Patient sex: M
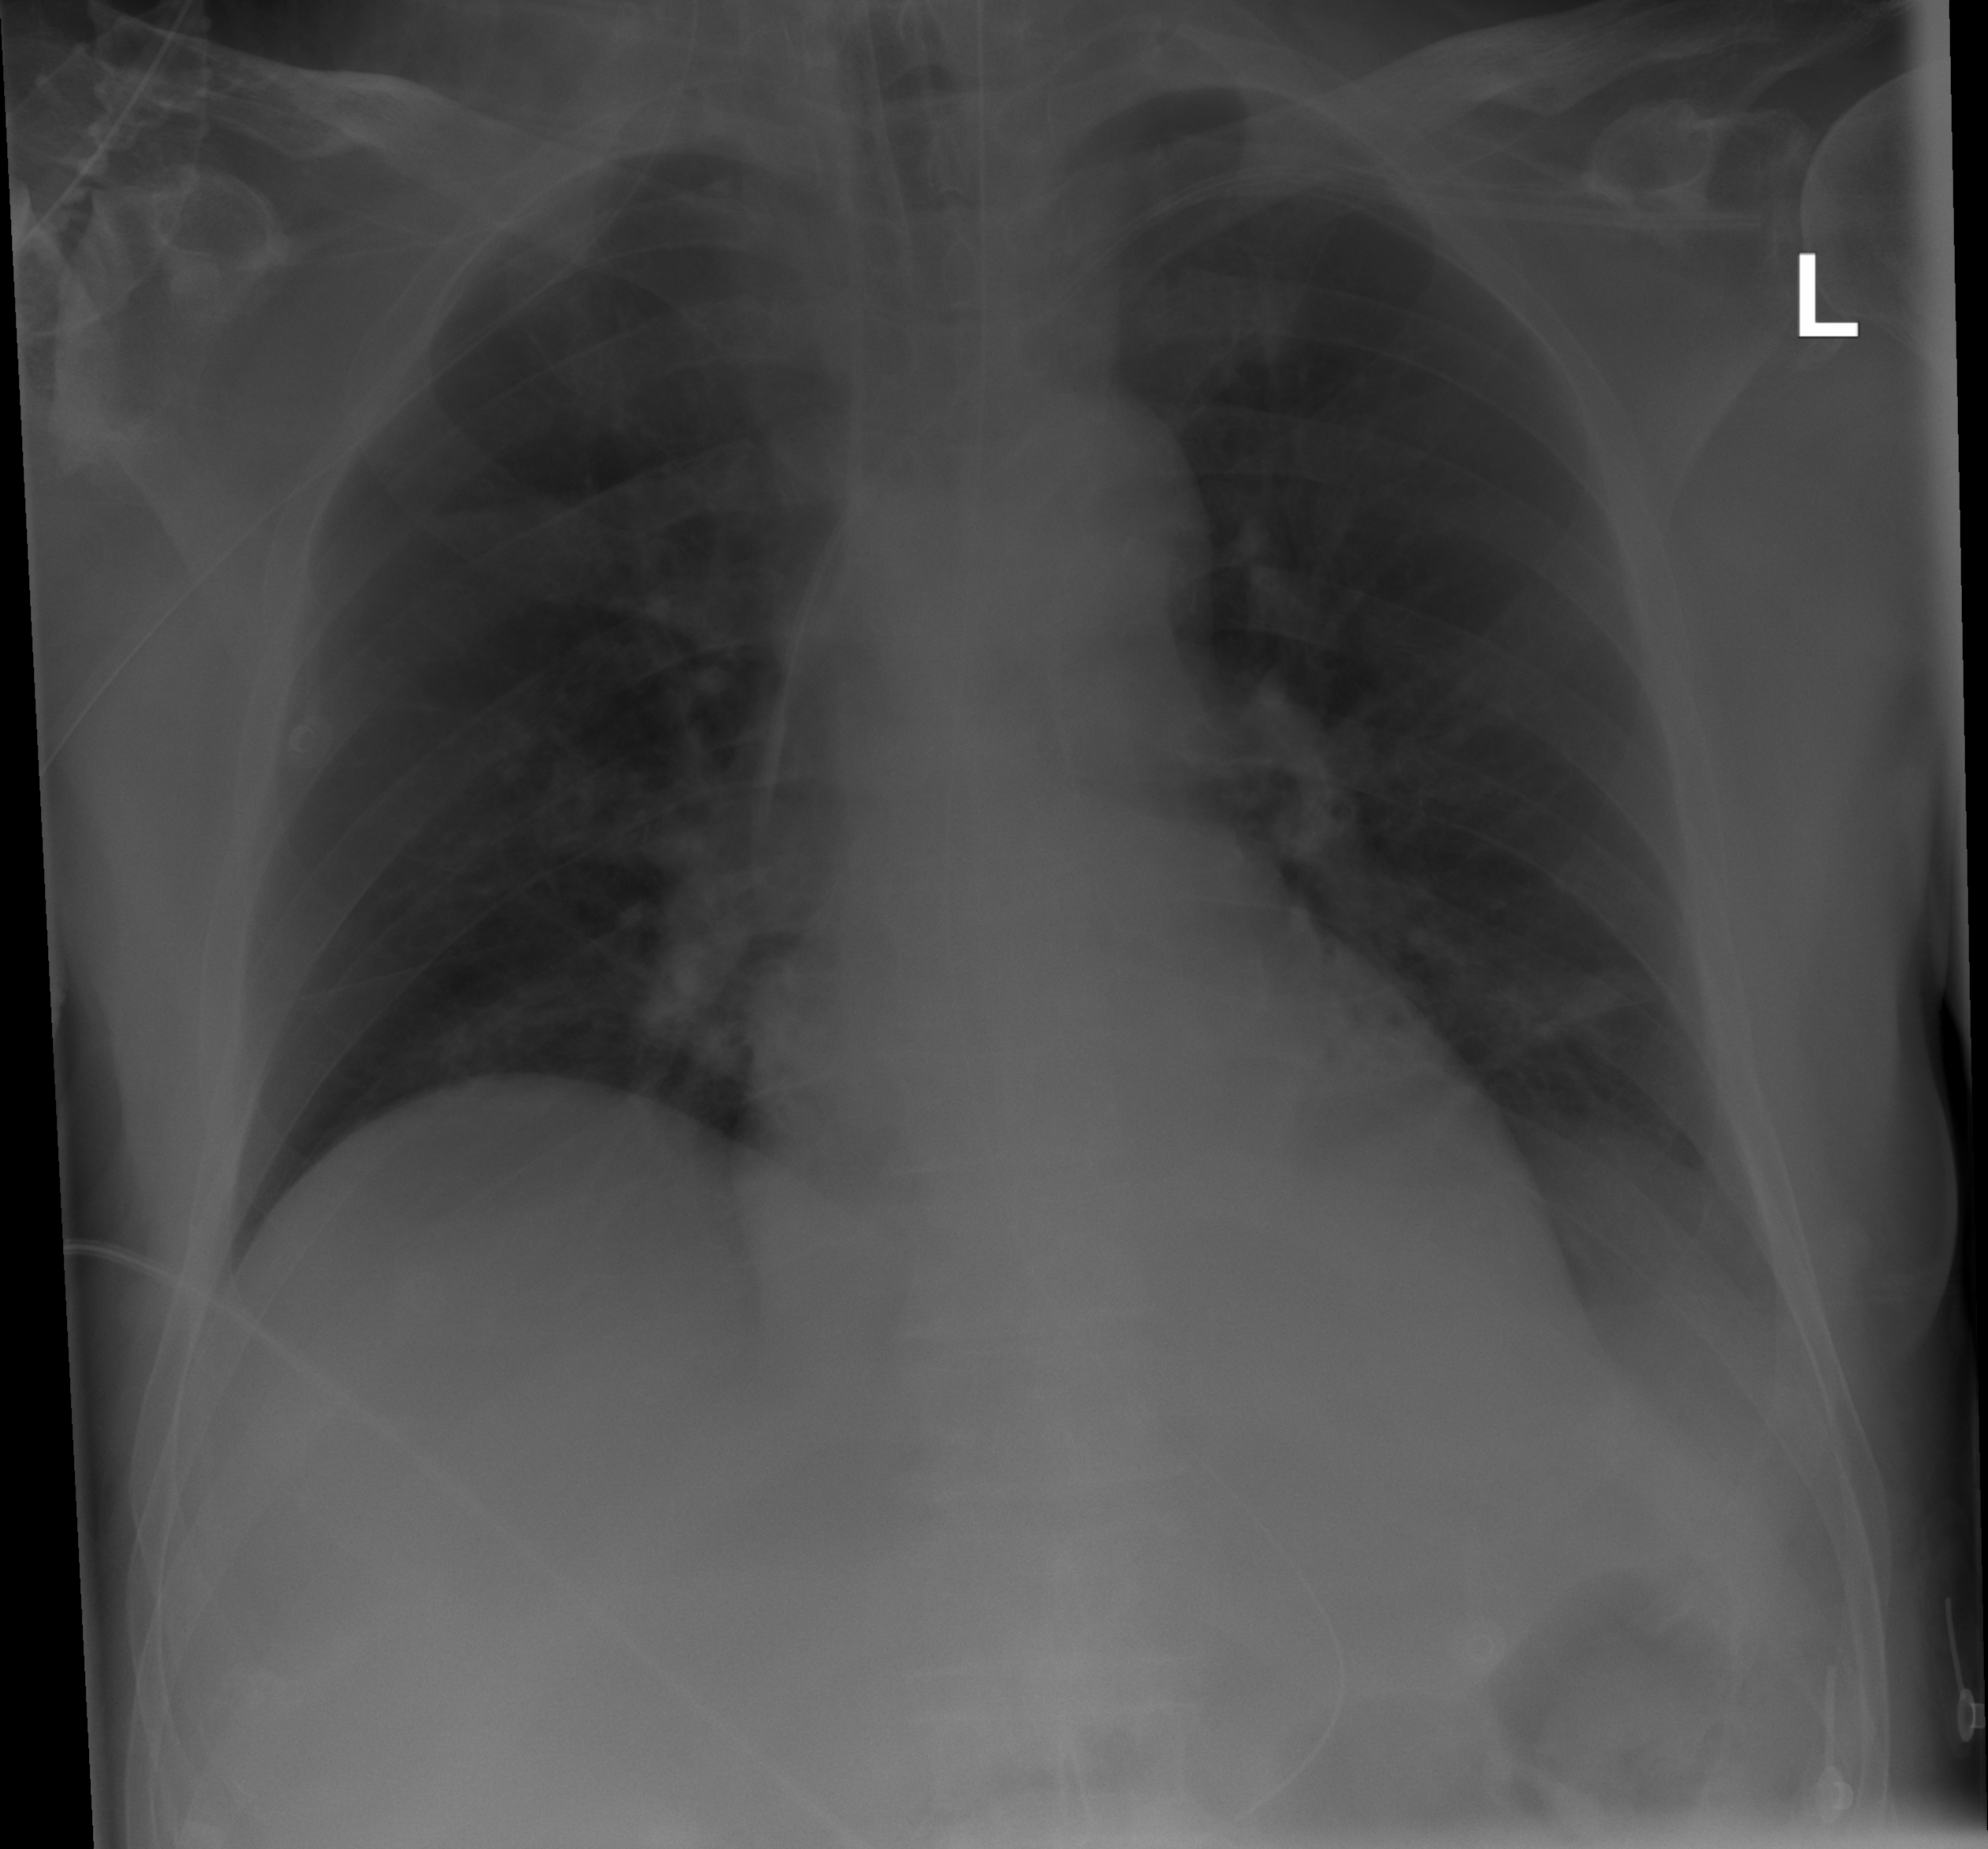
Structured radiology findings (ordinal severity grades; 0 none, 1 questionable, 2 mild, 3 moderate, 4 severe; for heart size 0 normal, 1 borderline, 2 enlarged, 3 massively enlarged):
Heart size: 0
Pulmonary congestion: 0
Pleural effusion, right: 0
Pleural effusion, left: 2
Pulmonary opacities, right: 0
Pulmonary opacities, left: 0
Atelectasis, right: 2
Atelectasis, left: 2